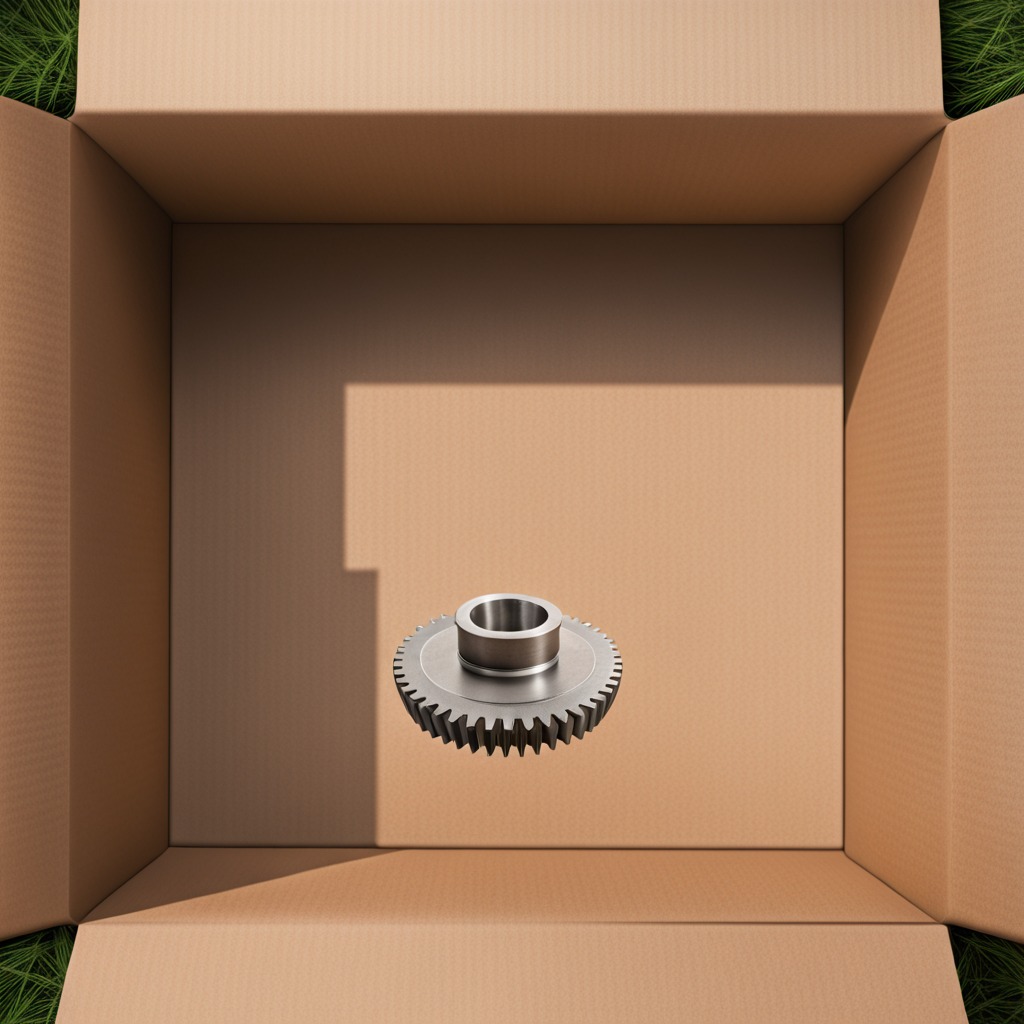
A steel gear with teeth is lying on the cardboard box surface in an outdoor workshop during daytime bright natural light soft shadows slightly creased but